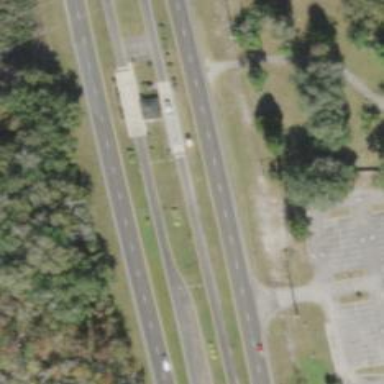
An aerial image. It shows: Trunk link highway.